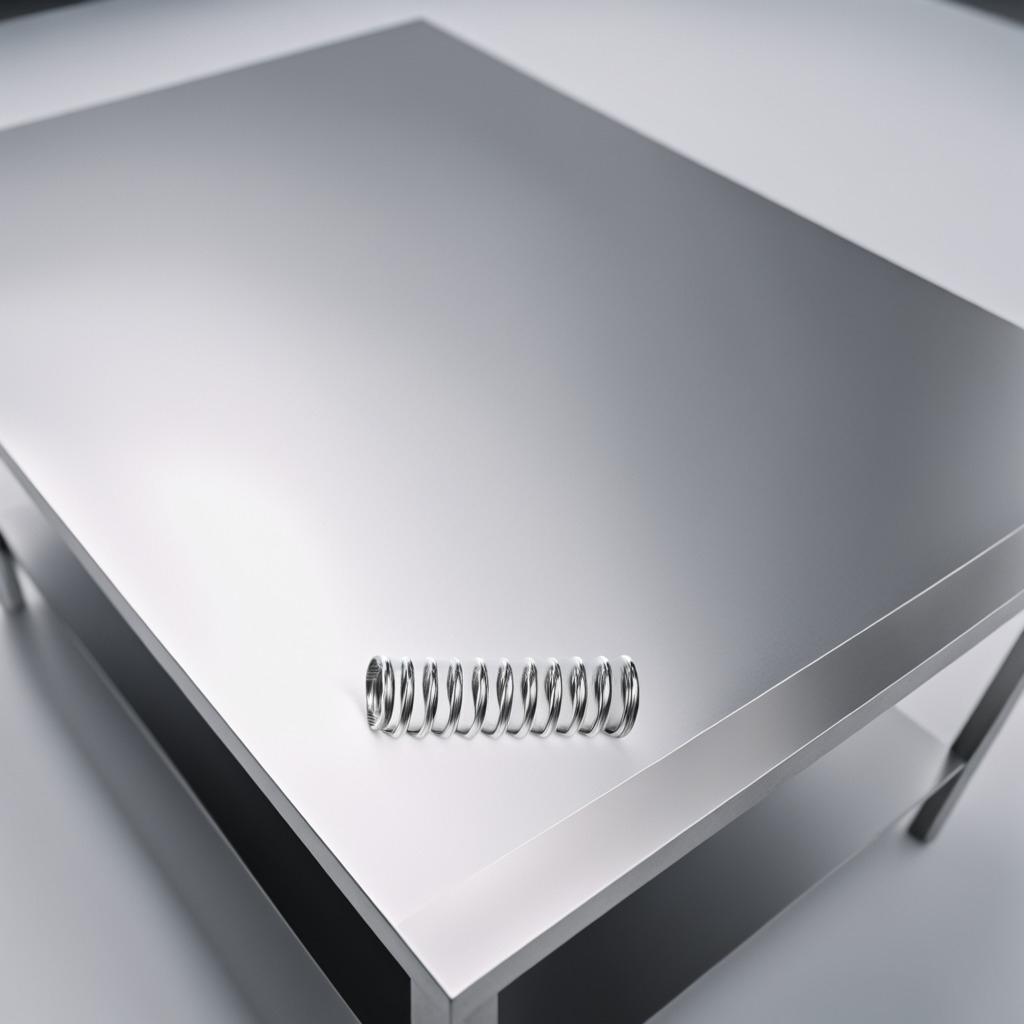
A coiled metal spring is lying on a stainless steel table in a high-end prototyping lab.